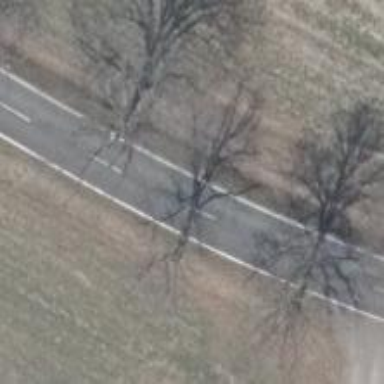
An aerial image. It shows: Secondary road with asphalt surface.